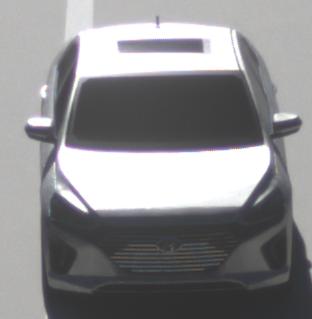
Make: Hyundai
Model: IONIQ Hybrid
Detailed model: IONIQ (AE) Hybrid
Model produced from: 2016/10
Model produced until: 2018/08
Doors: 5
Color: white
Road condition: dry road
Daytime: morning or afternoon
Contrast: high contrast